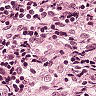
Metastatic tissue present: no